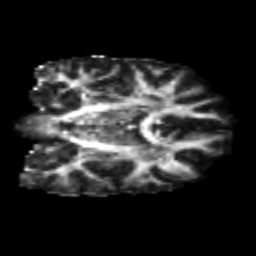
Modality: FA
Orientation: coronal
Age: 24
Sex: female
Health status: healthy
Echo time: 0.074 s